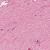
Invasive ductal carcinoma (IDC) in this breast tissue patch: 0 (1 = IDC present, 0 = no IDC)